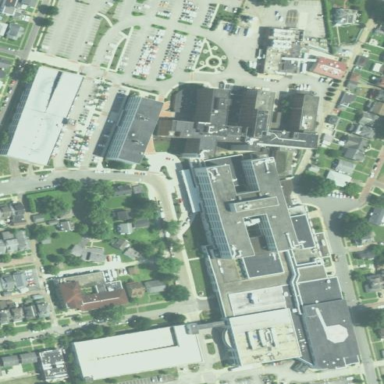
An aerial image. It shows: Healthcare facility identified as hospital.